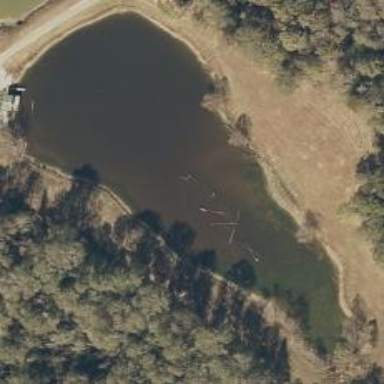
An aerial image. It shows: Pond with natural water.